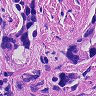
Metastatic tissue present: yes